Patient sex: M
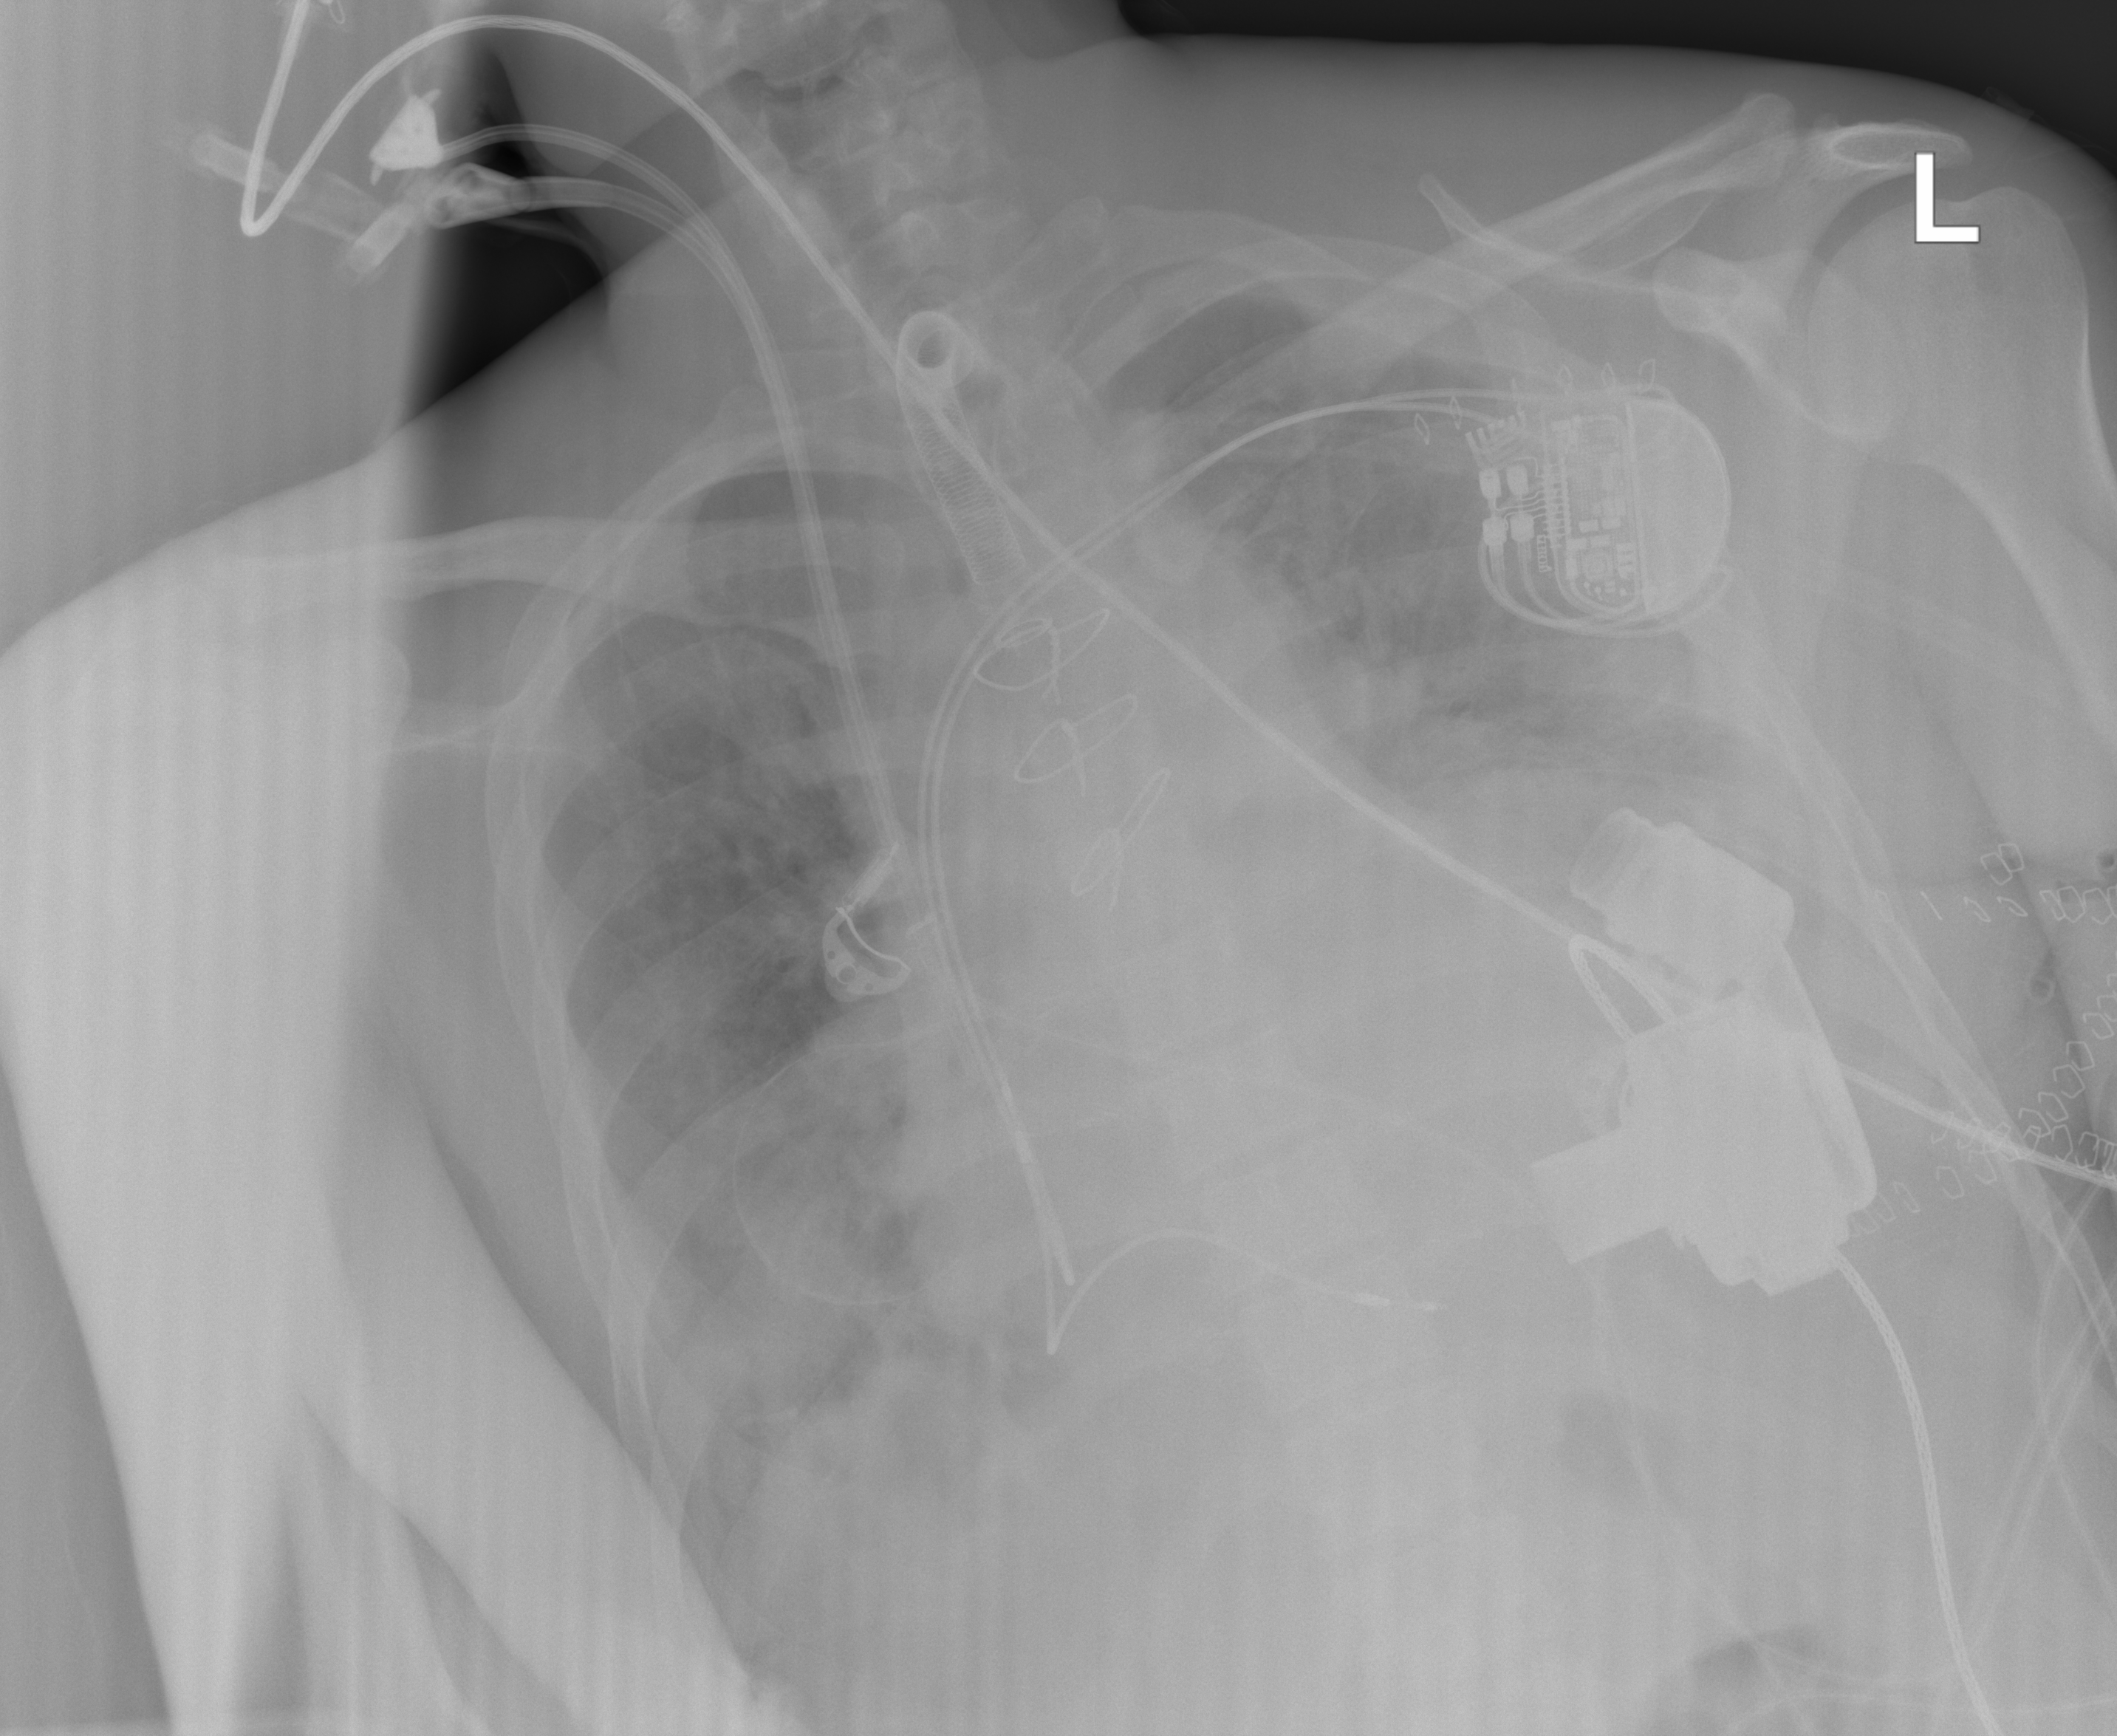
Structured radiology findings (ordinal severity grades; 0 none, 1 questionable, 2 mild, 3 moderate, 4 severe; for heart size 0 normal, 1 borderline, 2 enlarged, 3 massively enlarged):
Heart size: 3
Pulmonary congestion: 3
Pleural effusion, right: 2
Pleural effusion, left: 3
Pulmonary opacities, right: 3
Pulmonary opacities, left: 3
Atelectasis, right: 2
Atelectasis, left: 2